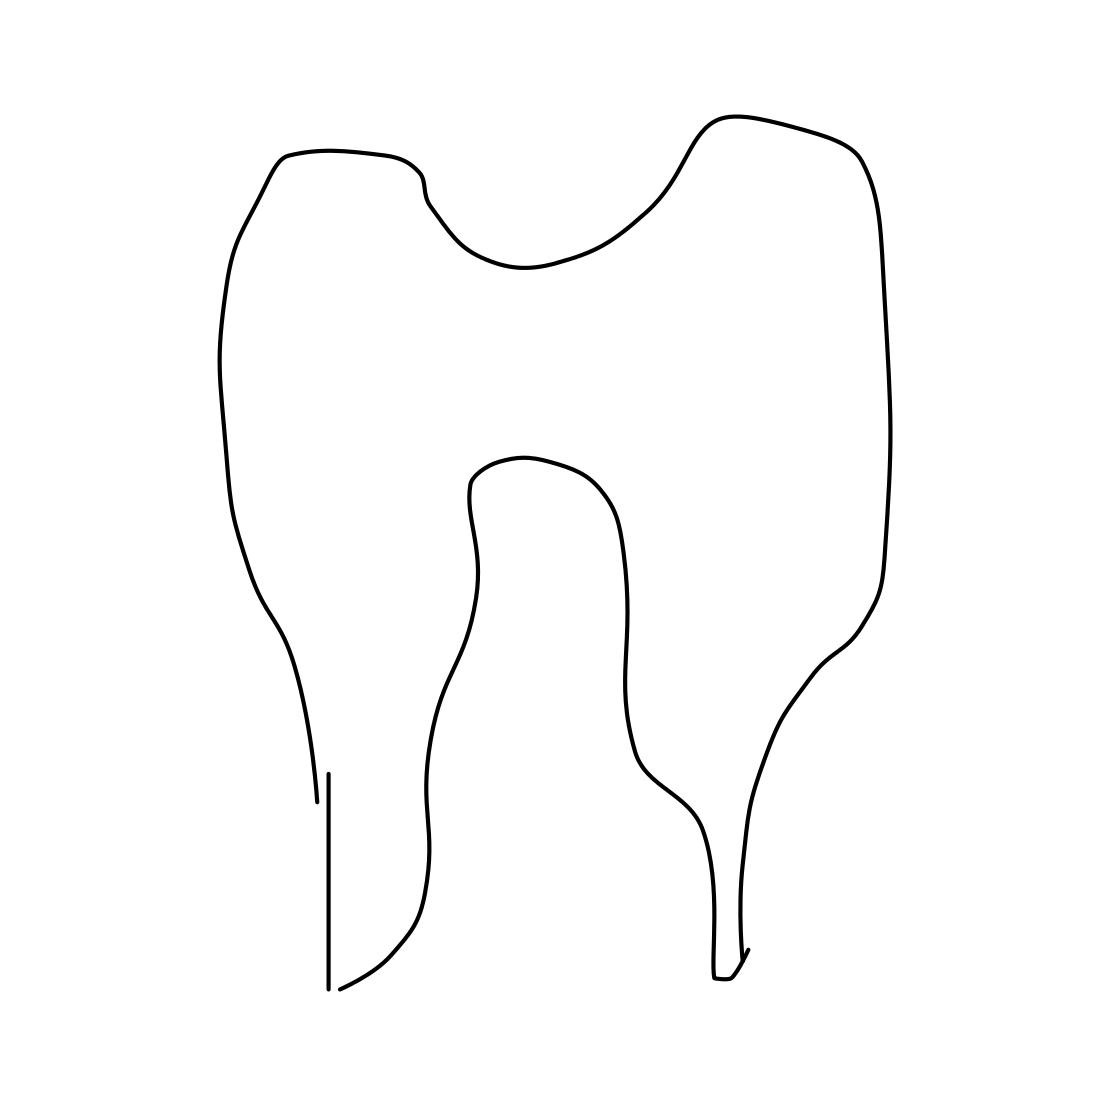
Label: tooth